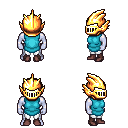
a pixel art fantasy rpg character, male body template, dark elf, purple skin, teal tunic, white pants, blonde plain hairstyle, gold helm, maroon shoes, four views (front, back, left, right), 2x2 character sprite sheet, small pixel art, hard edges, no anti-aliasing